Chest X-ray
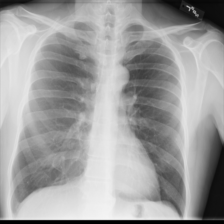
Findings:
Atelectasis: negative
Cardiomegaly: negative
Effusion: negative
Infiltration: positive
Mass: negative
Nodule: negative
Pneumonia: negative
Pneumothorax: negative
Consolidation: negative
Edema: negative
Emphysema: negative
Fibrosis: negative
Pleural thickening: negative
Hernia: negative